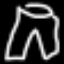
Label: pants